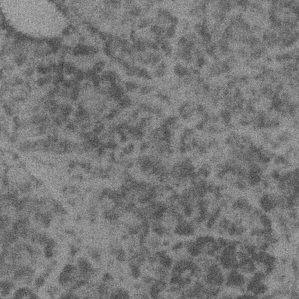
Label: frost